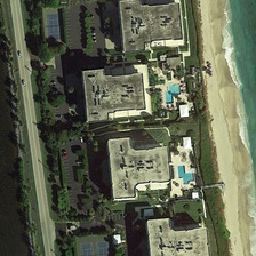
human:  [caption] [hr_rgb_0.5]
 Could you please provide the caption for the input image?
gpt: several buildings with swimming pools are lawns and beach.

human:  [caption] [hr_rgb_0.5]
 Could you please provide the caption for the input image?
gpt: Several buildings with swimming pools are Prados on a beach.

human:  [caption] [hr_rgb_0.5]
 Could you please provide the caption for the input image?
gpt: Several buildings with swimming pools are grass on the beach.

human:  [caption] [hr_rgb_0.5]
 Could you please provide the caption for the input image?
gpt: Some buildings with swimming pools are beaches.

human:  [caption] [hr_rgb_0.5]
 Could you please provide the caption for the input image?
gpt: Many buildings have crude swimming pools.